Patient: sex F, age 72
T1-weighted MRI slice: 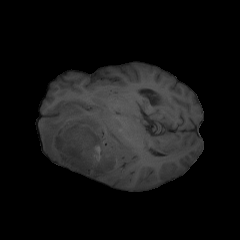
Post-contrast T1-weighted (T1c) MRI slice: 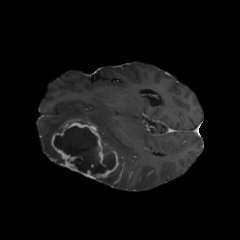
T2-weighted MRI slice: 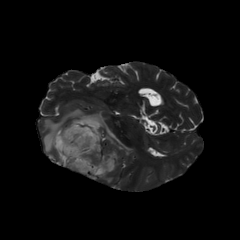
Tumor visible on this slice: yes
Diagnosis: Glioblastoma, IDH-wildtype
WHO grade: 4